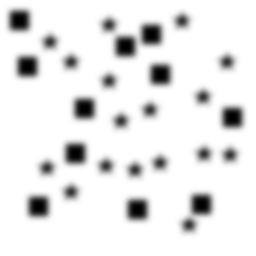
Squares: 11
Triangles: 0
Stars: 17
Total shapes: 28